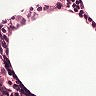
Metastatic tissue present: no